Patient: sex M, age 38
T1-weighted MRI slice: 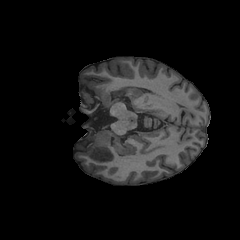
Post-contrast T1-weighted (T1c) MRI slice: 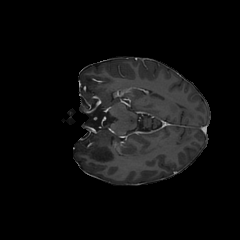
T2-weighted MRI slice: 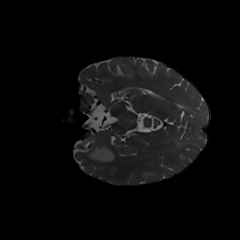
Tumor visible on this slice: yes
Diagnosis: Astrocytoma, IDH-mutant
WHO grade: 3